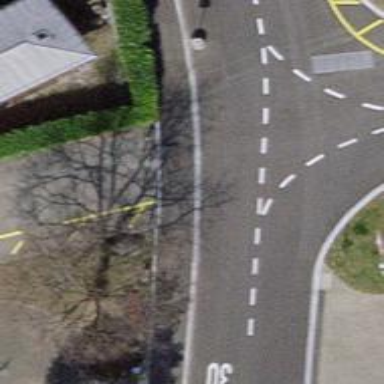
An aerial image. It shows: Bollard.